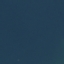
Land use / land cover class: SeaLake